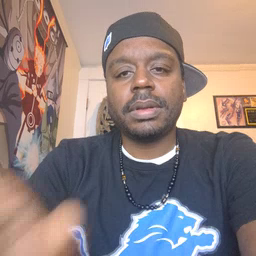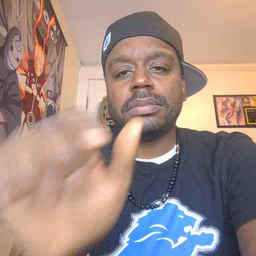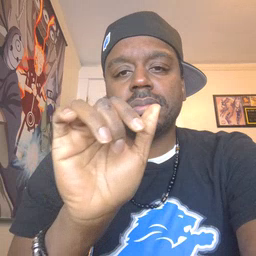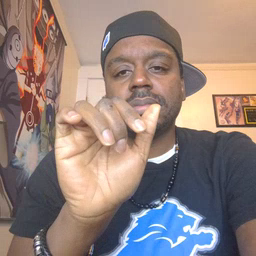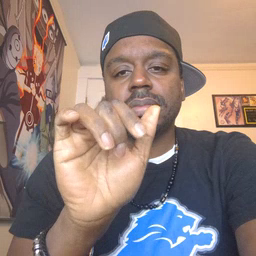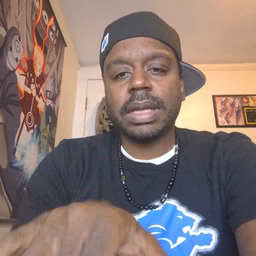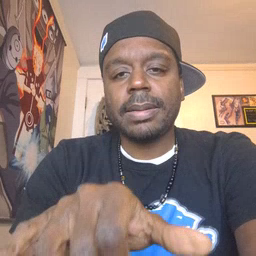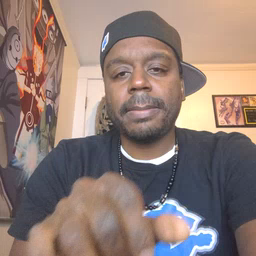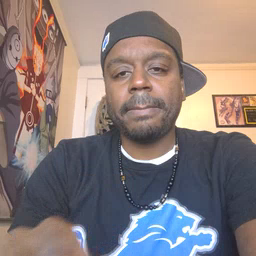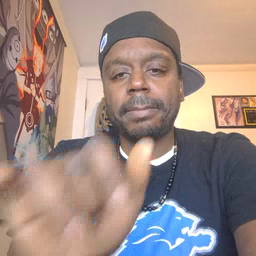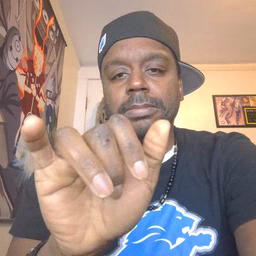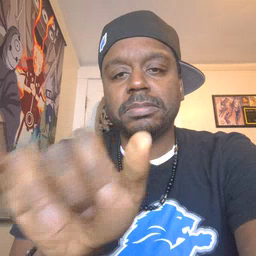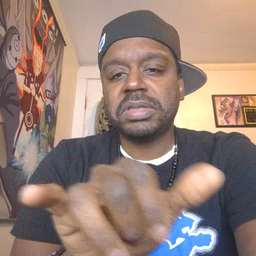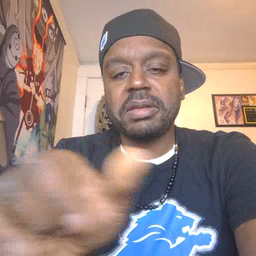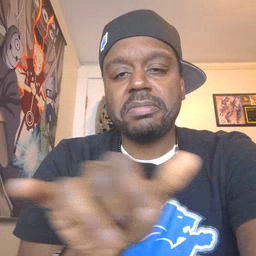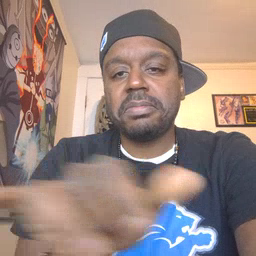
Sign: same